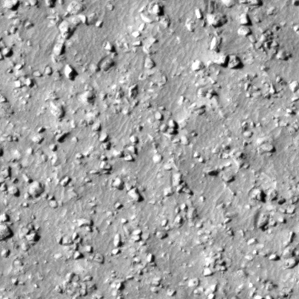
Label: non_frost